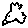
Label: bird